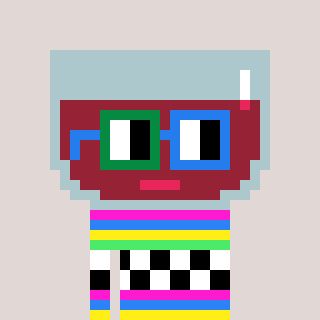
a pixel art character with square green and blue glasses, a wine-shaped head and a blue-colored body on a warm background